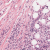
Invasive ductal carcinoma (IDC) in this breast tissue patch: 1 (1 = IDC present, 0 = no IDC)